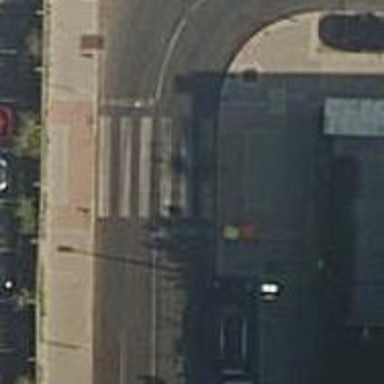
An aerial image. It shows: Zebra crossing on the road.